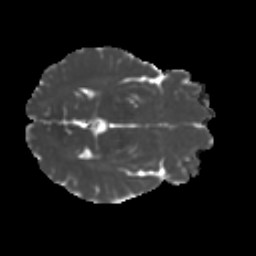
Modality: MD
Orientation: axial
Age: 30
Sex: male
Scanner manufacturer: ge
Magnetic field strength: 3 T
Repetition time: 7.8 s
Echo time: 0.0607 s